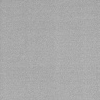
Atmospheric dust classification: dusty